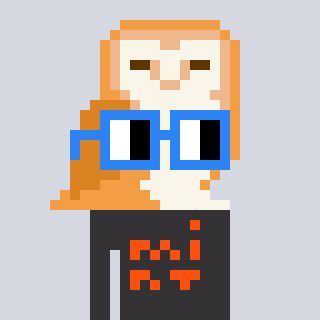
a pixel art character with square blue glasses, a owl-shaped head and a grayscale-colored body on a cool background